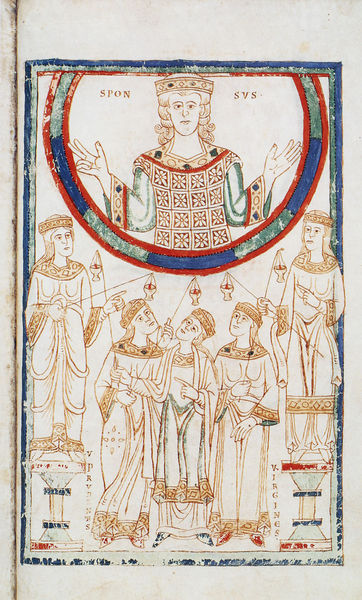
Titel: Passion der Heiligen Luzia
Künstler: Siegebert von Gembloux
Standort: Herkunftsort: Metz (EU - F)
Institution: Berlin, Staatliche Museen, Kupferstichkabinett
Schlagwörter: blau, frauen, grün, menschen, frankreich, lichter, orange, säulen, zeichnung, rot, malerei, hemd, sockel, gesten, hände, gewand, gewänder, edelsteine, krone, locken, italien, könig, kerzen, buch, kranz, altar, pergament, christus, jesus, christlich, mittelalter, segen, weihrauch, mönche, macht, heilige, jünger, gläubige, apostel, buchmalerei, kone, sponsus, spon, svs, er mgrün, er vkrone